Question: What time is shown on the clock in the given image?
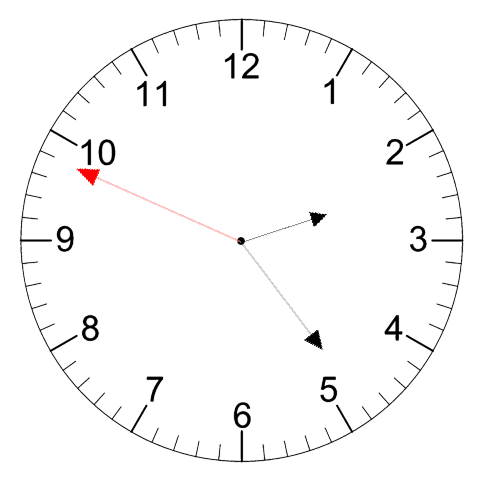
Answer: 02:23:49